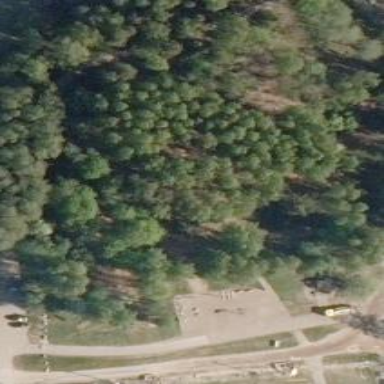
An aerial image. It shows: Hole on disc golf course.